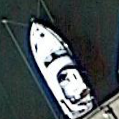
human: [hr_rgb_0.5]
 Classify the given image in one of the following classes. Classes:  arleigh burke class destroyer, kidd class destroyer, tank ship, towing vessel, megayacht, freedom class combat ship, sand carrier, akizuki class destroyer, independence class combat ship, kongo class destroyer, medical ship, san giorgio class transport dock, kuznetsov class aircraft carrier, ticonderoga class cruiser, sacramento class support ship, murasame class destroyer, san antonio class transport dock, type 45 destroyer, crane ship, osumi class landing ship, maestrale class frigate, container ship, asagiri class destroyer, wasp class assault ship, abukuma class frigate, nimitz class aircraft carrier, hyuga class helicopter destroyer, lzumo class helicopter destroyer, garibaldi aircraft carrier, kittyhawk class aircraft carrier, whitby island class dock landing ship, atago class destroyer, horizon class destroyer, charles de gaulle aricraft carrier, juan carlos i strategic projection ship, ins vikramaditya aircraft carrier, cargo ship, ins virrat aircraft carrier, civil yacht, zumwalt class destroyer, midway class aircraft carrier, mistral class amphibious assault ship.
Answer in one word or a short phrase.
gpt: Civil yacht